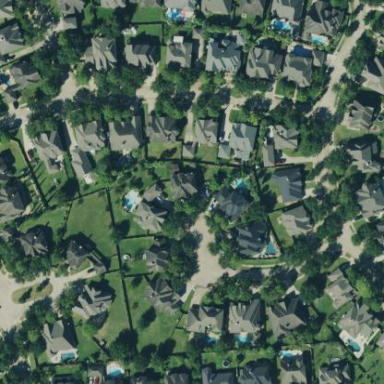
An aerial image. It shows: Residential neighbourhood consisting of single-family homes.